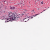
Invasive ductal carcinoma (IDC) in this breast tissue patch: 1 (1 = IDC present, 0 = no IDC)